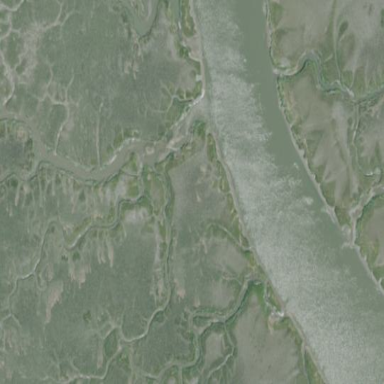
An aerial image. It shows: Saltmarsh wetland area.